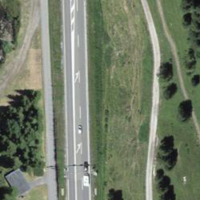
EUNIS habitat code: 24
Species observed at this site:
Saxifraga aizoides